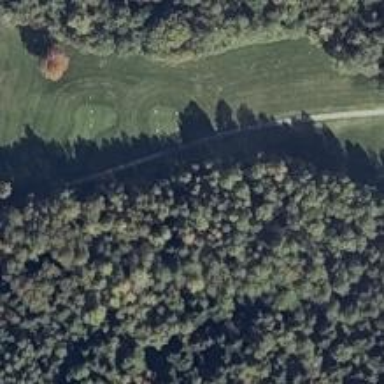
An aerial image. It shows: Path used for both walking and golf.